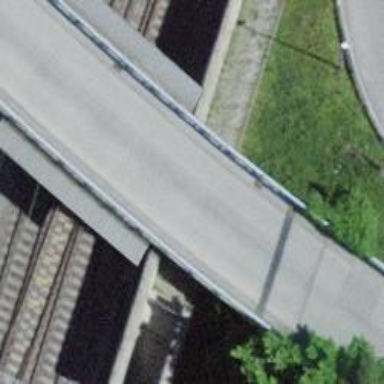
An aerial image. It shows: Unclassified road on asphalt surface with bridge.